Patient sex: M
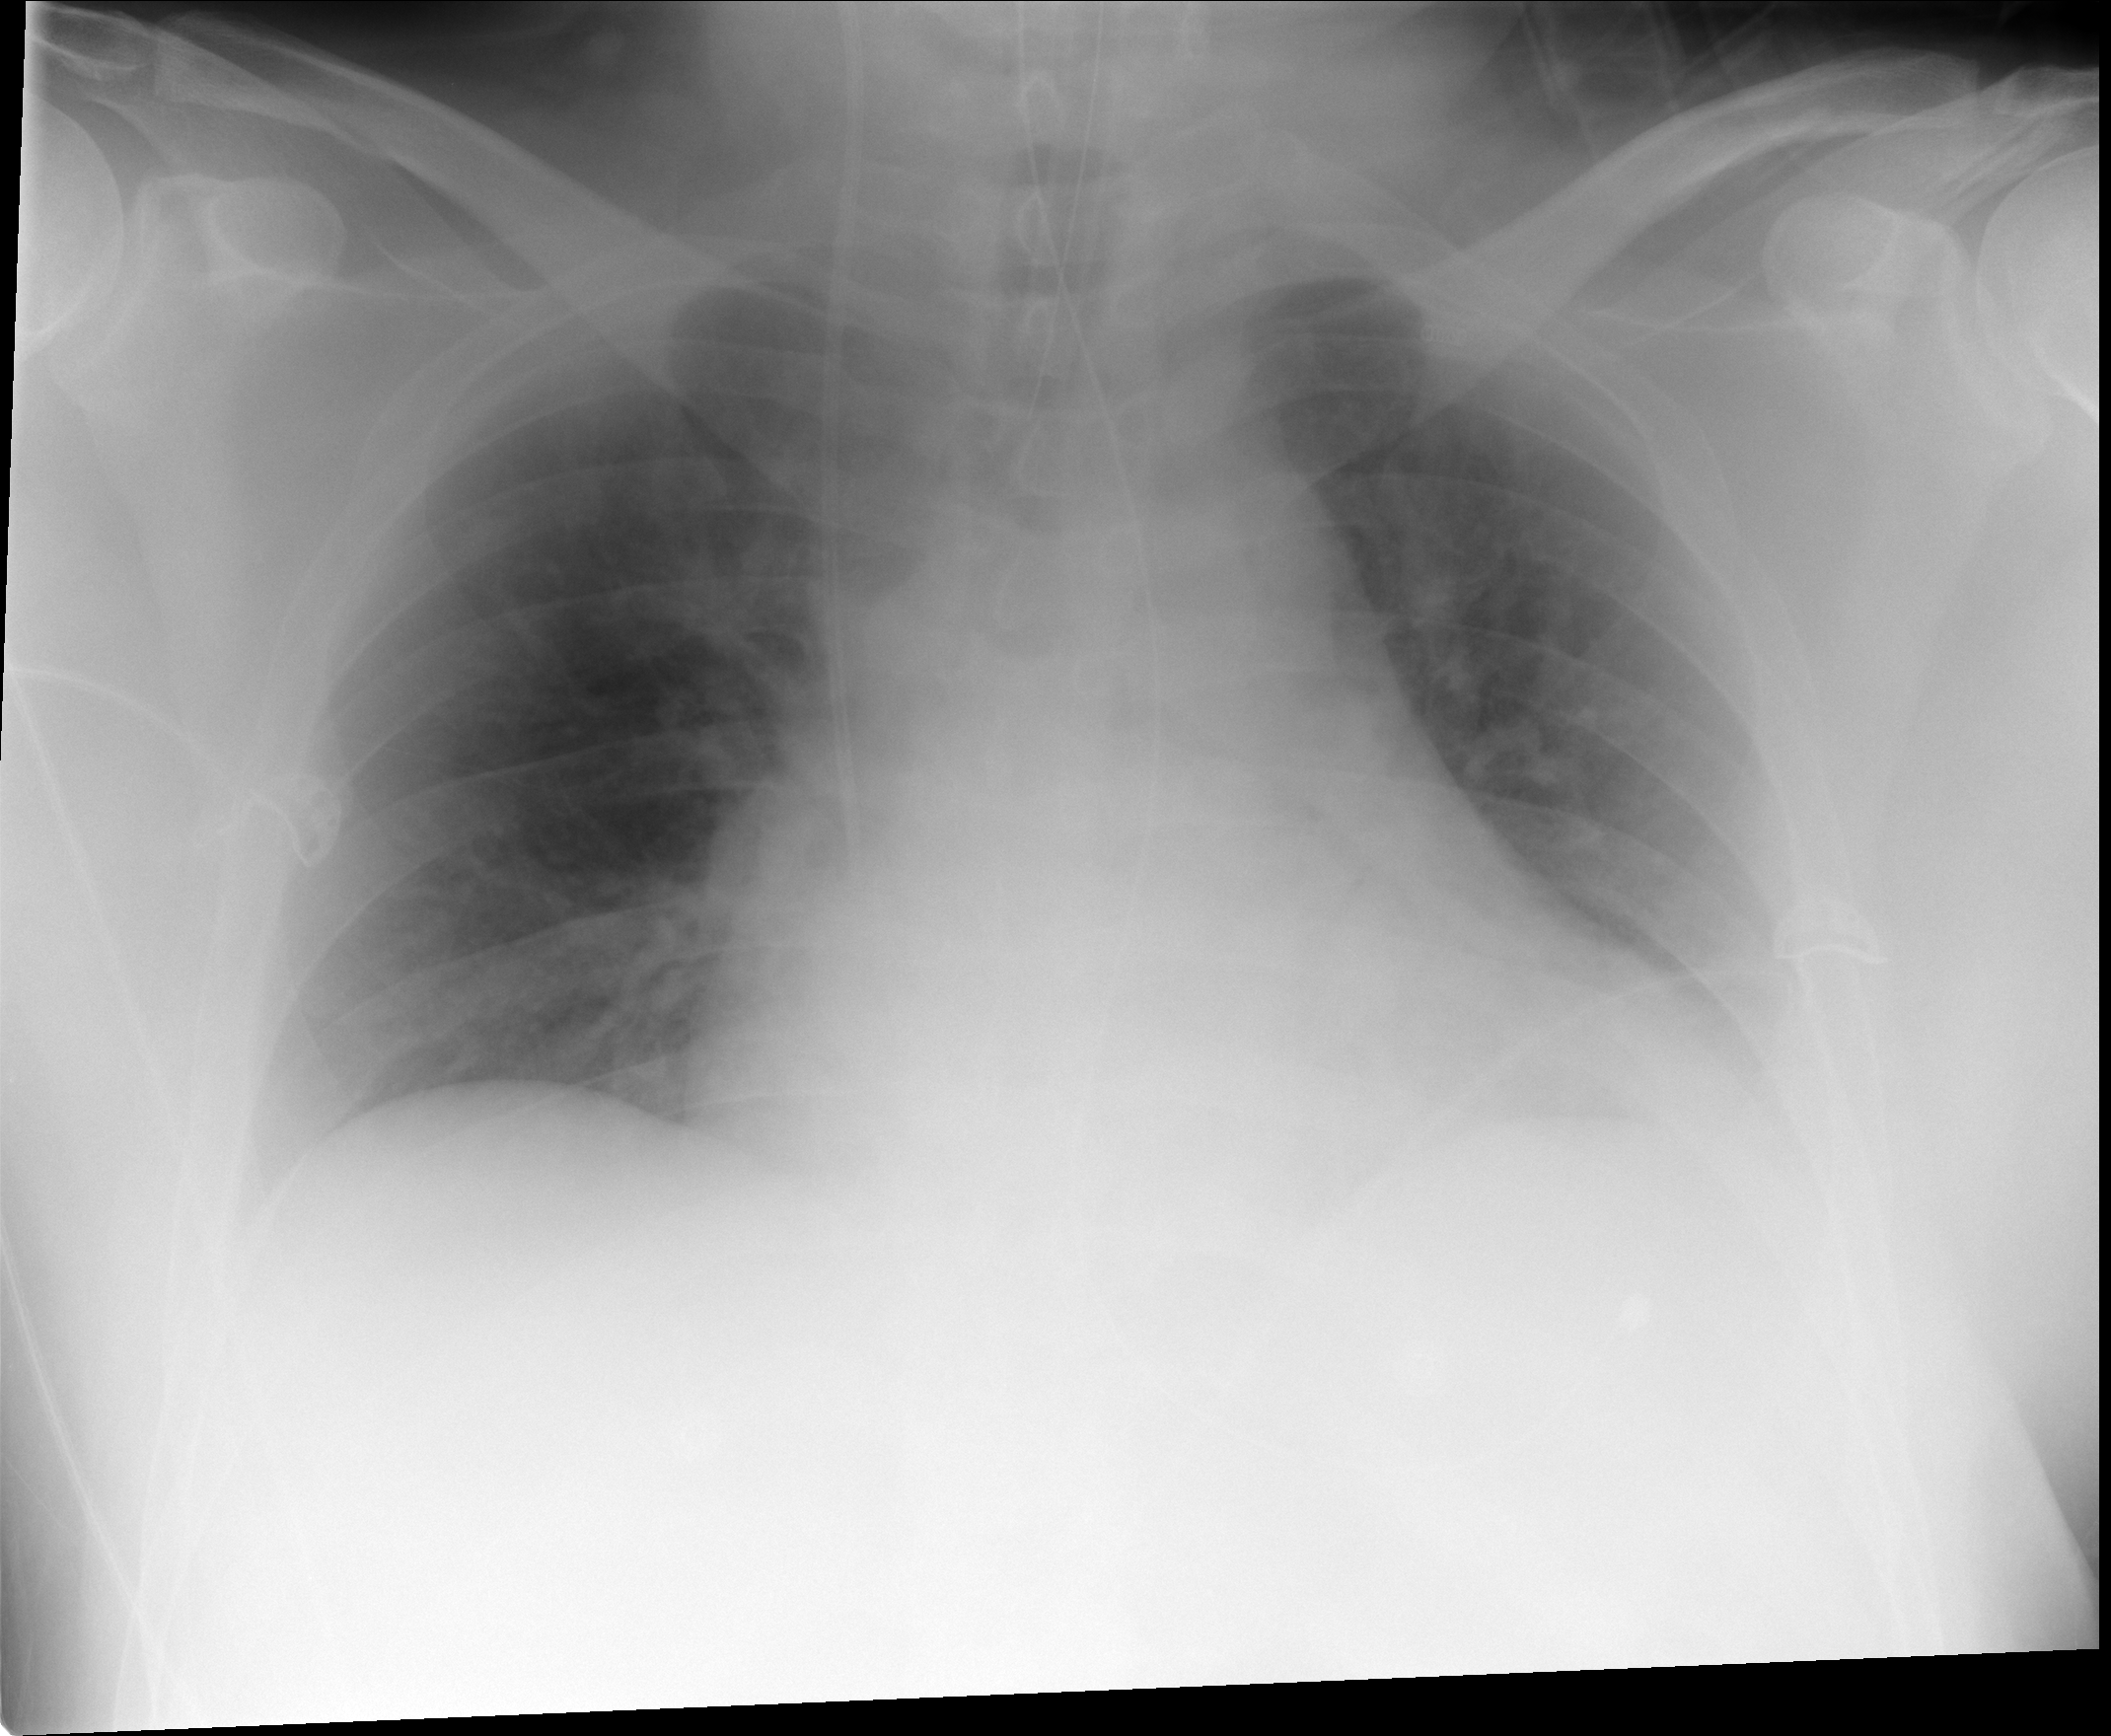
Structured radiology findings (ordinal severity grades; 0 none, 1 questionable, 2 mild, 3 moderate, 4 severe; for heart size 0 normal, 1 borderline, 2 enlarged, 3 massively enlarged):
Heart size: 2
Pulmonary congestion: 2
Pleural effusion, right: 0
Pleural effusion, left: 0
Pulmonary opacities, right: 0
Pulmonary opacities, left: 0
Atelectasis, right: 0
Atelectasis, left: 0